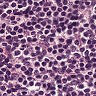
Metastatic tissue present: no